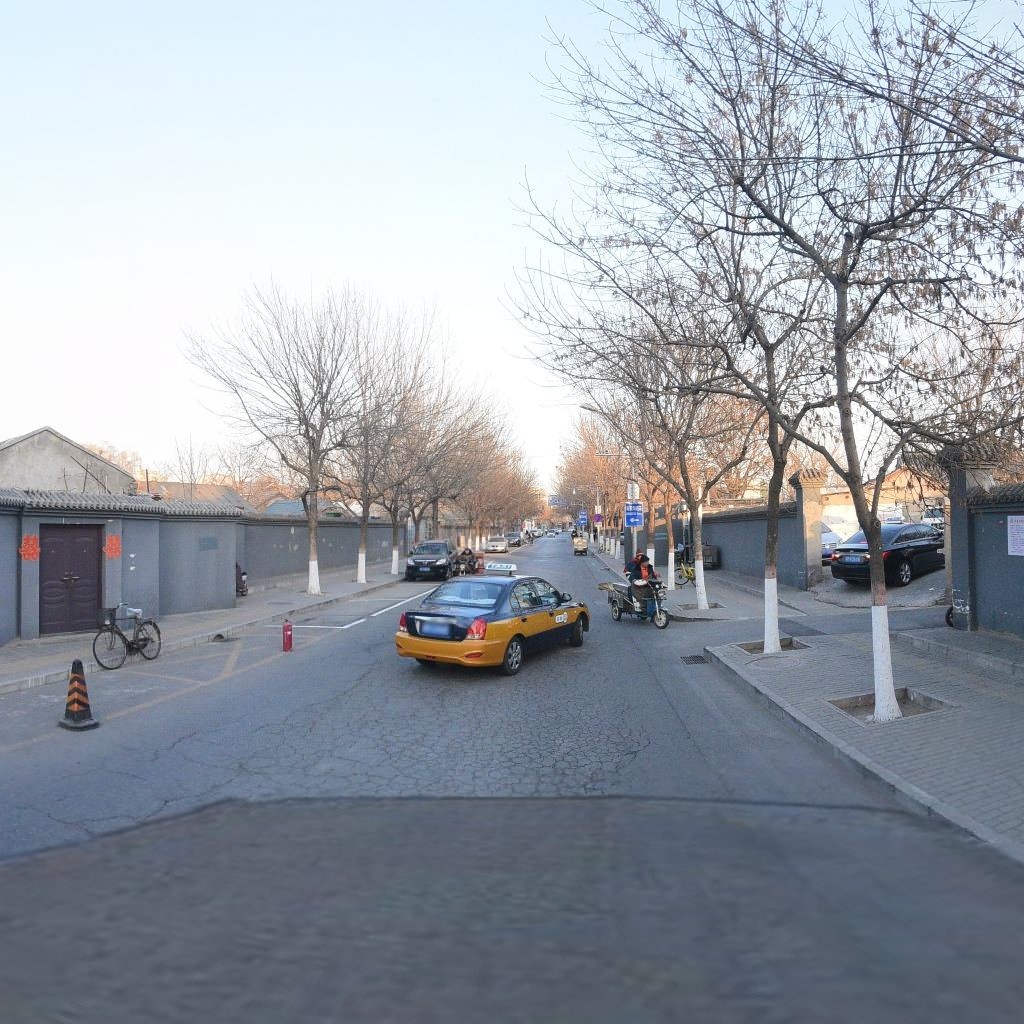
Region: Dongcheng
Road damage annotations: longitudinal crack, alligator crack, manhole cover